Field crop: tomato
Growth stage: 1
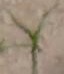
Species: cyperus